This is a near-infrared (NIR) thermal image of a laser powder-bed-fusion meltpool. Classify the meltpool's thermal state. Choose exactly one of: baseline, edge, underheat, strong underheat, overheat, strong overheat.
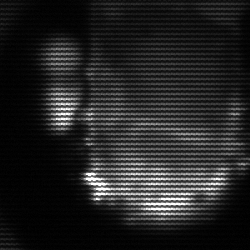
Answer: baseline